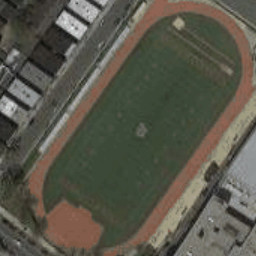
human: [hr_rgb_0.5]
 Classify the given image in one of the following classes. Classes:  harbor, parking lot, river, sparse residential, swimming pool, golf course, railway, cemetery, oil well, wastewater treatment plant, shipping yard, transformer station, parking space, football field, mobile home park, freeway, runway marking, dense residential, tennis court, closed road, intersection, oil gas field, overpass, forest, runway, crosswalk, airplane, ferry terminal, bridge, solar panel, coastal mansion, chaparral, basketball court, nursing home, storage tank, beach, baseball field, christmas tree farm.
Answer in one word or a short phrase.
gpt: football field